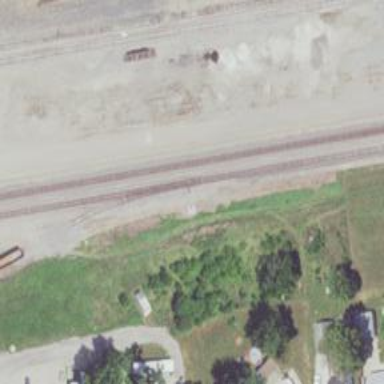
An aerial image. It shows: Railway track.